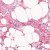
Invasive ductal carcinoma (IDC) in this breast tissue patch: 0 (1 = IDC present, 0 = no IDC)